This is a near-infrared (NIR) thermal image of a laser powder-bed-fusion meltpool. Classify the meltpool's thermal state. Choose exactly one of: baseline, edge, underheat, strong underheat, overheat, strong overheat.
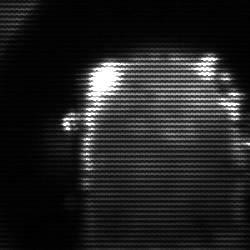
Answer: baseline